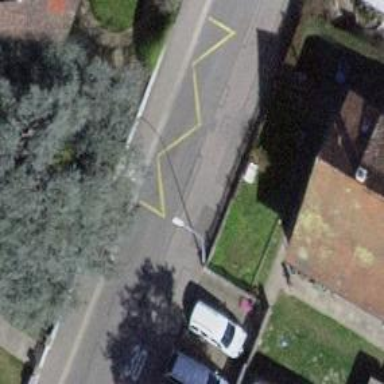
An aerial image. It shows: Bus stop with stop position for public transport.